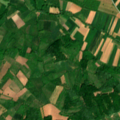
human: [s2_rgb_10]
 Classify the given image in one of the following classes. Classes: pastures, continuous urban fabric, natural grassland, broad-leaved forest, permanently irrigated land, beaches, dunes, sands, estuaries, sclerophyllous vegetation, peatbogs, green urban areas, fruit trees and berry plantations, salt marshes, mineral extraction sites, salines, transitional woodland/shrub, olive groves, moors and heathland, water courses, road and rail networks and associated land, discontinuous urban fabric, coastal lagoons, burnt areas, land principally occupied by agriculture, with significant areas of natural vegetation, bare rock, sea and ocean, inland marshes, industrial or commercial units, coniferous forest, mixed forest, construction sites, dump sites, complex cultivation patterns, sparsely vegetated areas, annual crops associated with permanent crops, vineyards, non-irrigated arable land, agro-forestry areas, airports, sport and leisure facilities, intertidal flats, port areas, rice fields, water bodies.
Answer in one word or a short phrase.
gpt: non-irrigated arable land, land principally occupied by agriculture, with significant areas of natural vegetation, broad-leaved forest